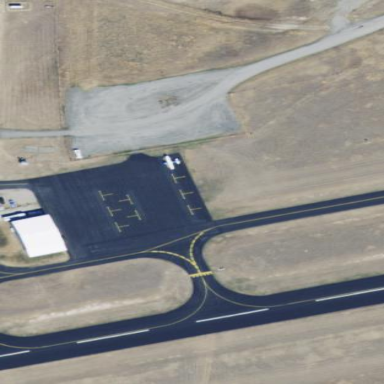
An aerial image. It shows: Apron at the airport.